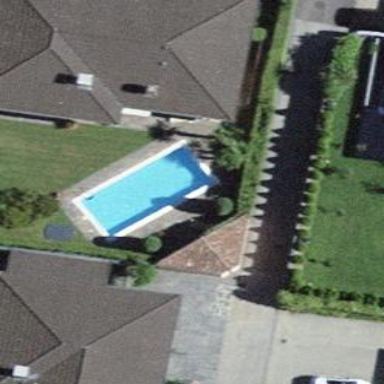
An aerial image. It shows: Swimming pool located in leisure land.